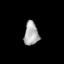
Tissue: lung
Cell type: Endothelial cells
Senescence score: 0.2187
Nuclear area (px): 334
Mean DAPI intensity: 171.404